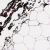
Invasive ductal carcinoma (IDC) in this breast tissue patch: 0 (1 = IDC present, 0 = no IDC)